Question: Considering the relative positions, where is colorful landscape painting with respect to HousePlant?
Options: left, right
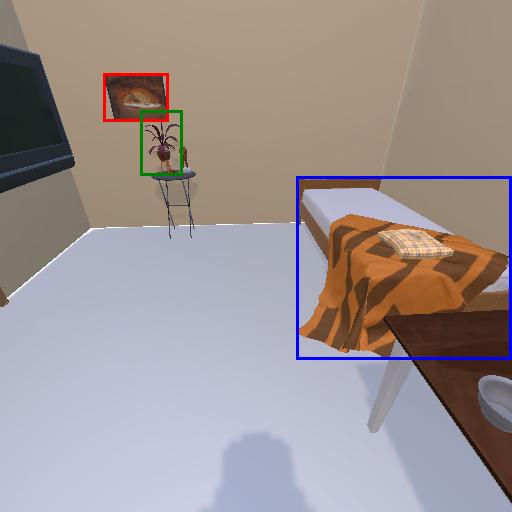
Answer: left